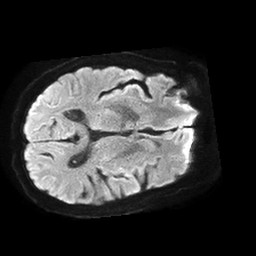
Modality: TRACE
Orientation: axial
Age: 62
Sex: male
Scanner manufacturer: philips
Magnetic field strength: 1.5 T
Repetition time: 4.6 s
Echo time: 0.08631 s